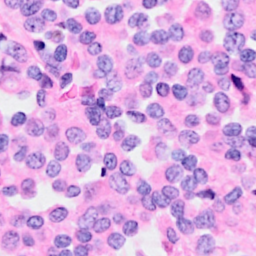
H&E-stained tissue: Breast